Question: I have to write an algorithm to find the determinant of a matrix, which is done with the recursive function:

where 'A_ij' is the matrix, which appears when you remove the 'i'th row and the 'j'th column for 'A'. When 'A' has dimension 'n x n', then the dimension for 'A_ij' is '(n-1) x (n-1)'. I'm not allowed to use 'Minor[]' or 'Det[]'.
How do I write this algorithm?
---
This is the code I have so far:
'''
det1[Mi_ /; Dimensions[Mi][[1]] == Dimensions[Mi][[2]]] :=
Module[{det1},
det1 = Sum[
If[det1 == 1, Break[], (-1)^(1 + j) *Mi[[1, j]]*det1[Drop[Mi, {1}, {j}]]],
{j, 1, Length[Mi]}];
Return[det1 // MatrixForm, Module]
]
'''
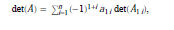
Answer: Why doesn't your code work?
1. MatrixForm is used for formatting (display), but a MatrixForm-wrapped matrix can't be used in calculations. You simply need to remove it.
2. Think about your stopping condition for the recursion: the determinant of a 1*1 matrix is just the single element of the matrix. Rewrite the sum and If based on this. If the matrix is of size 1, return its element (it's impossible to Break[] out of a recursion).
3. Don't use a local variable with the same name as your function: this masks the global function and makes it impossible to call recursively.
4. Finally, this doesn't break the function, but an explicit Return is not necessary. The last value of a CompoundExpression is simply returned.
---
To summarize, 'det[m_] := If[Length[m] == 1, m[[1,1]], (Laplace expansion here)]'. An alternative is to use pattern matching to identify size-1 matrices:
'''
Clear[det]
det[{{x_}}] := x
det[m_] := (Laplace expansion)
'''